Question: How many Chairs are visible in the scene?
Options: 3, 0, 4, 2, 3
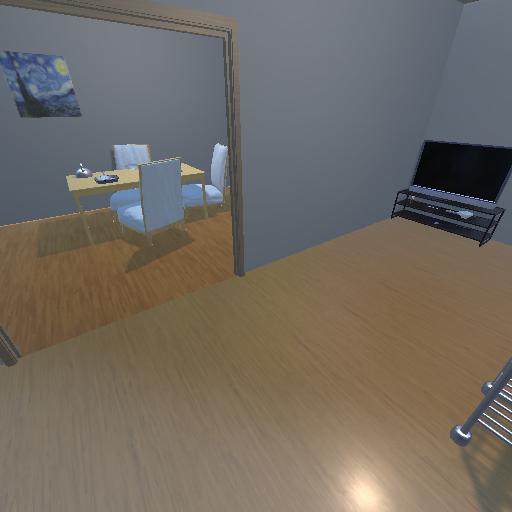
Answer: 3